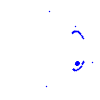
Particle: pion